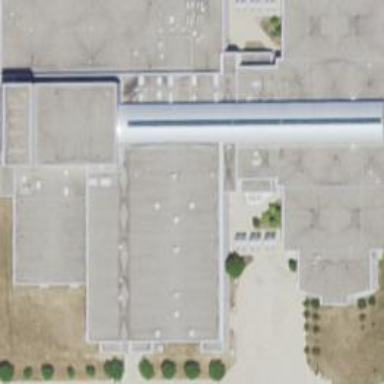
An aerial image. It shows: School building.